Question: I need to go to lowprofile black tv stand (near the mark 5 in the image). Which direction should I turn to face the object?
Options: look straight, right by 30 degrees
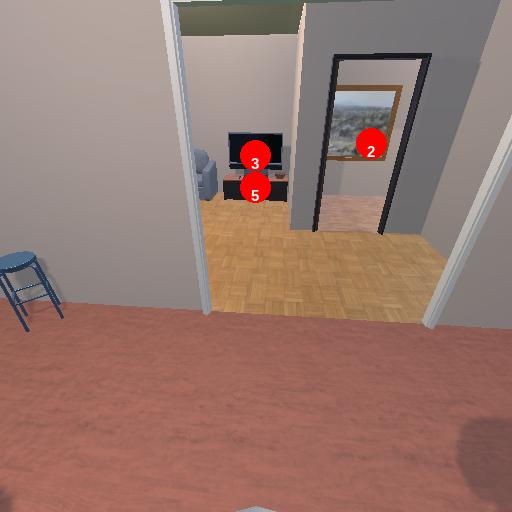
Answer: look straight